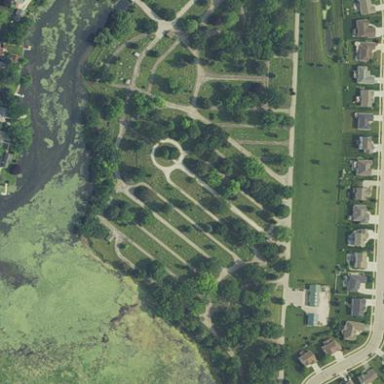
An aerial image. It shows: Cemetery.